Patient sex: M
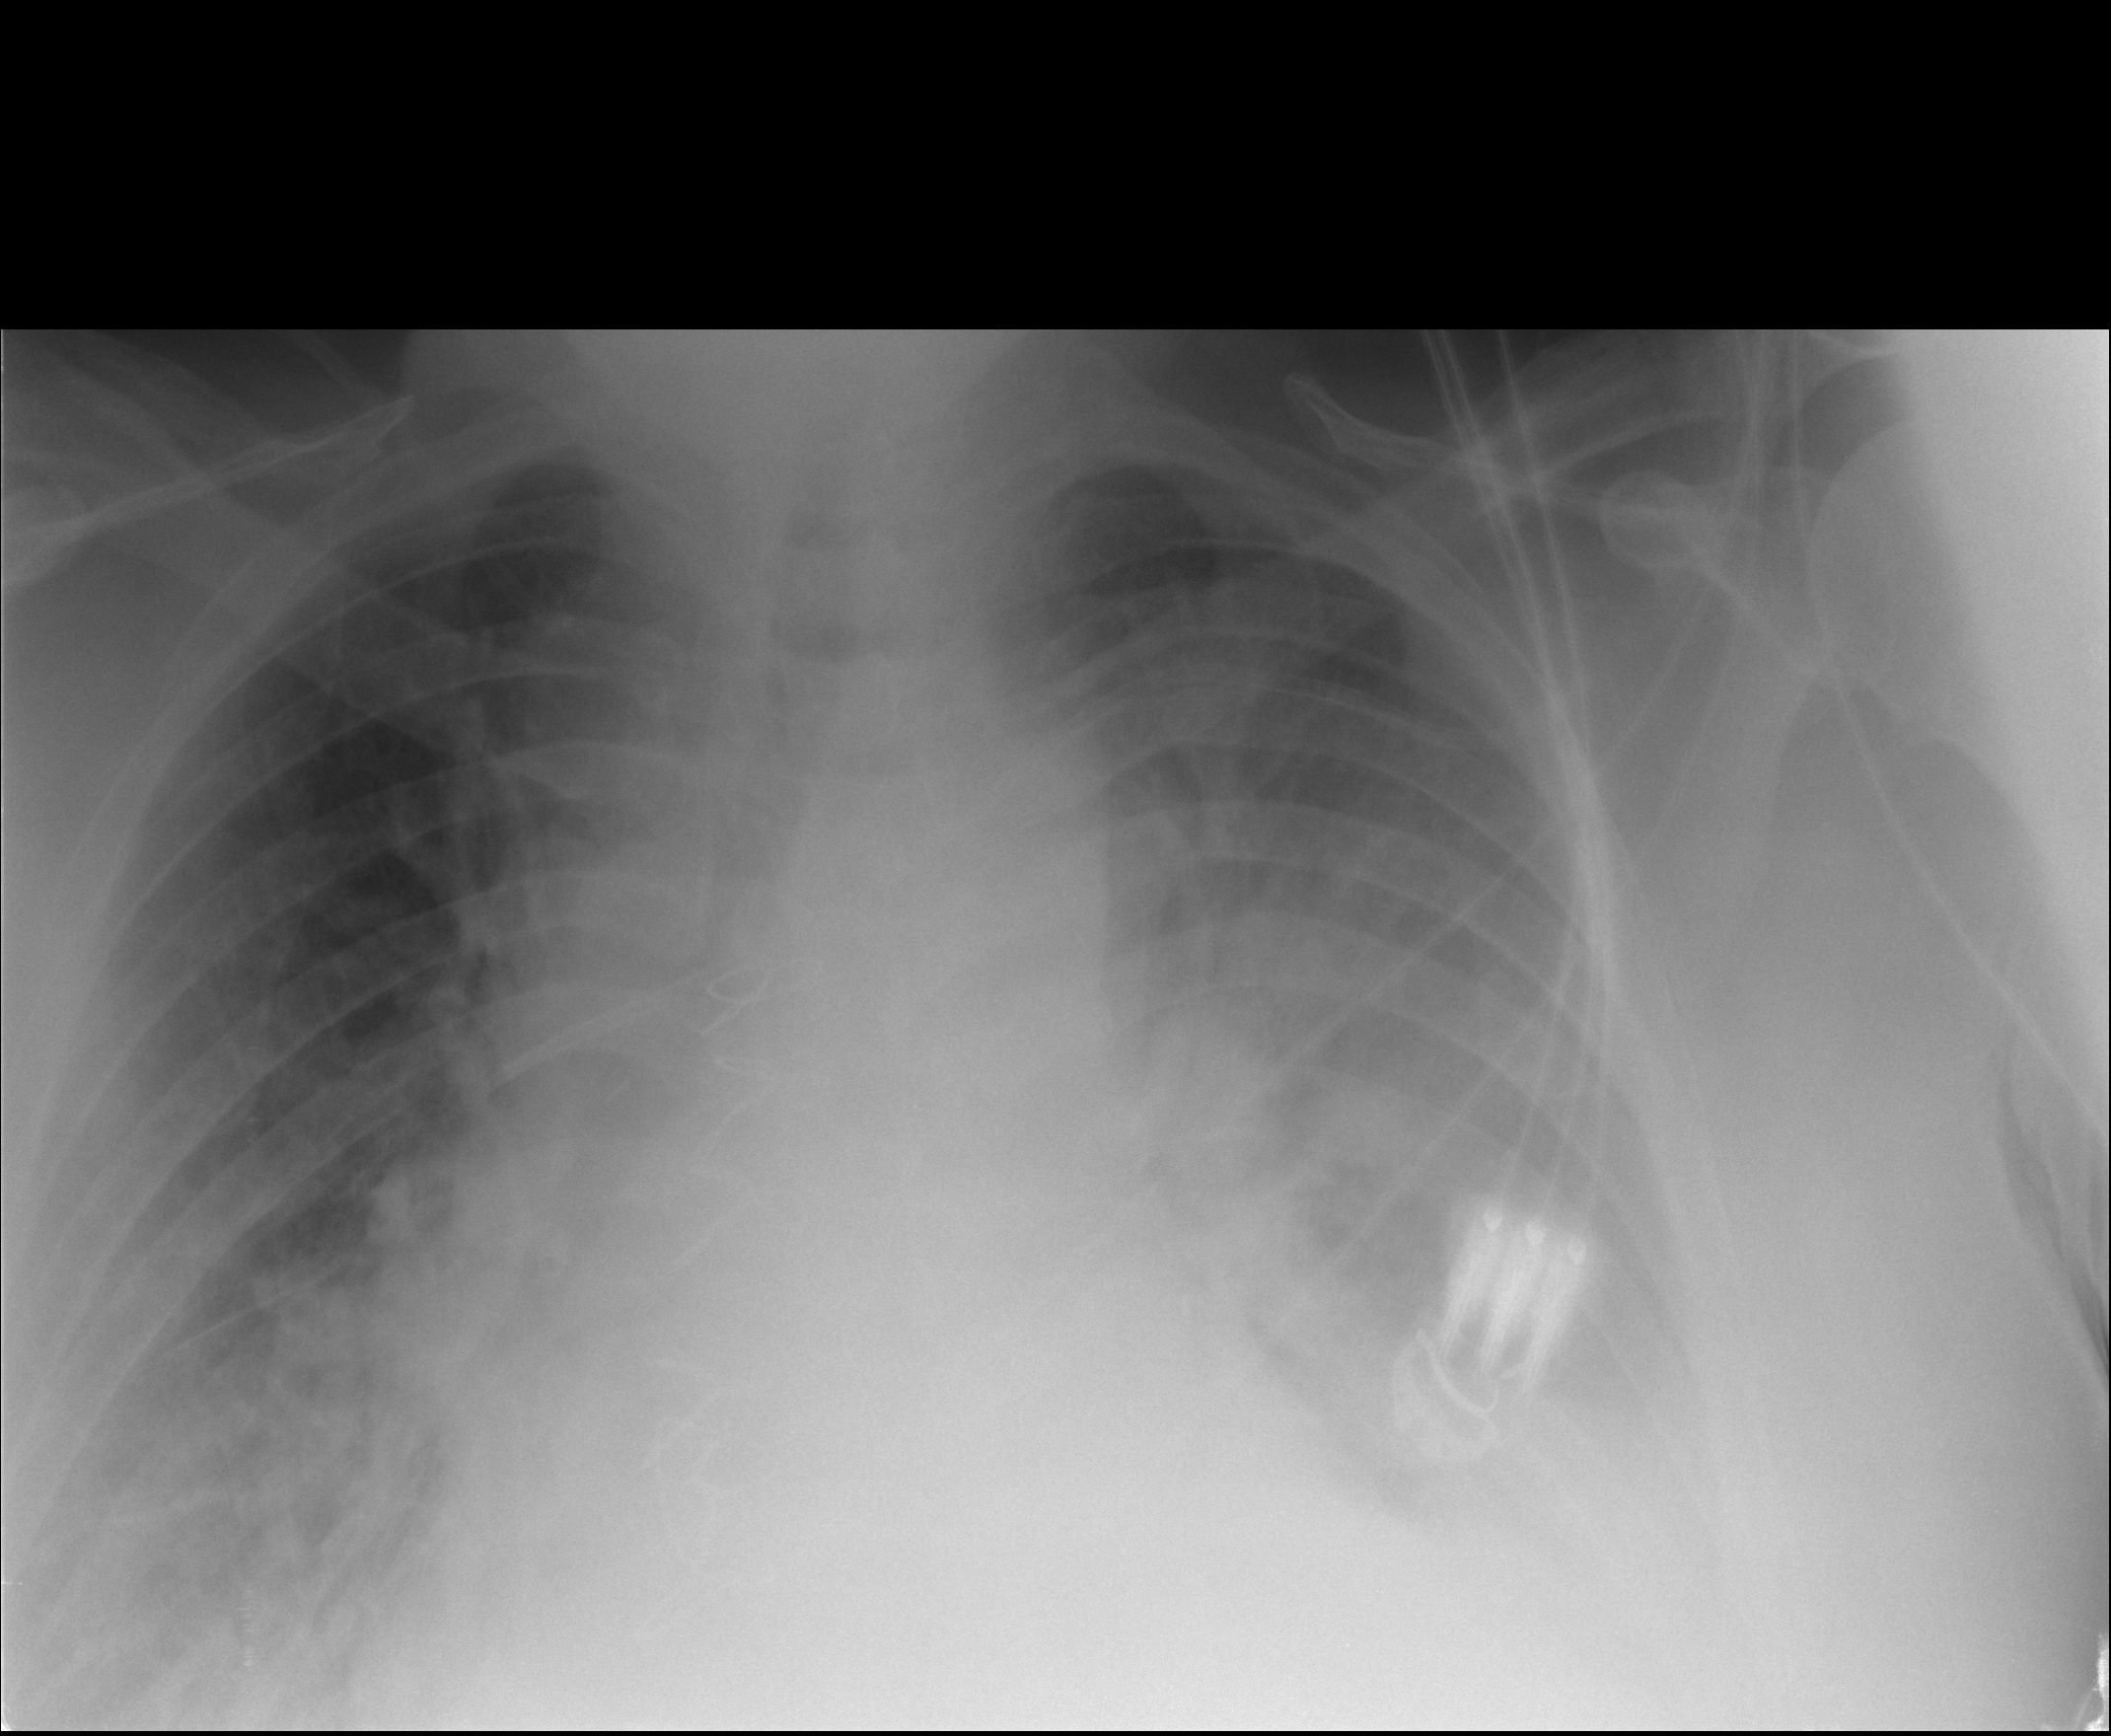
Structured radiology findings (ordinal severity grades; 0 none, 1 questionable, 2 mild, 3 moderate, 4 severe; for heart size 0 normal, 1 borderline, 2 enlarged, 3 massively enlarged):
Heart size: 2
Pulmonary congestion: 3
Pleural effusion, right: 2
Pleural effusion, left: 3
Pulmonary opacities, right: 0
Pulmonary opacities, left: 2
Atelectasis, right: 2
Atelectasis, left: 2